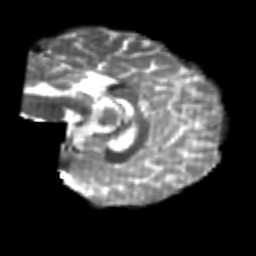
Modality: T2w
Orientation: sagittal
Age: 20
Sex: female
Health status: healthy
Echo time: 0.074 s